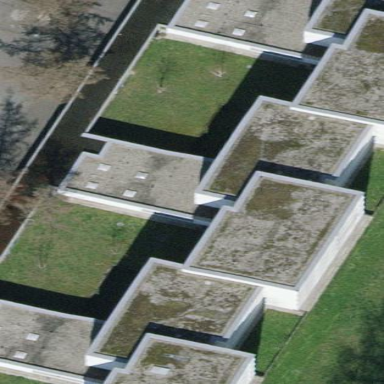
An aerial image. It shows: Flat-roofed school building.